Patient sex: M
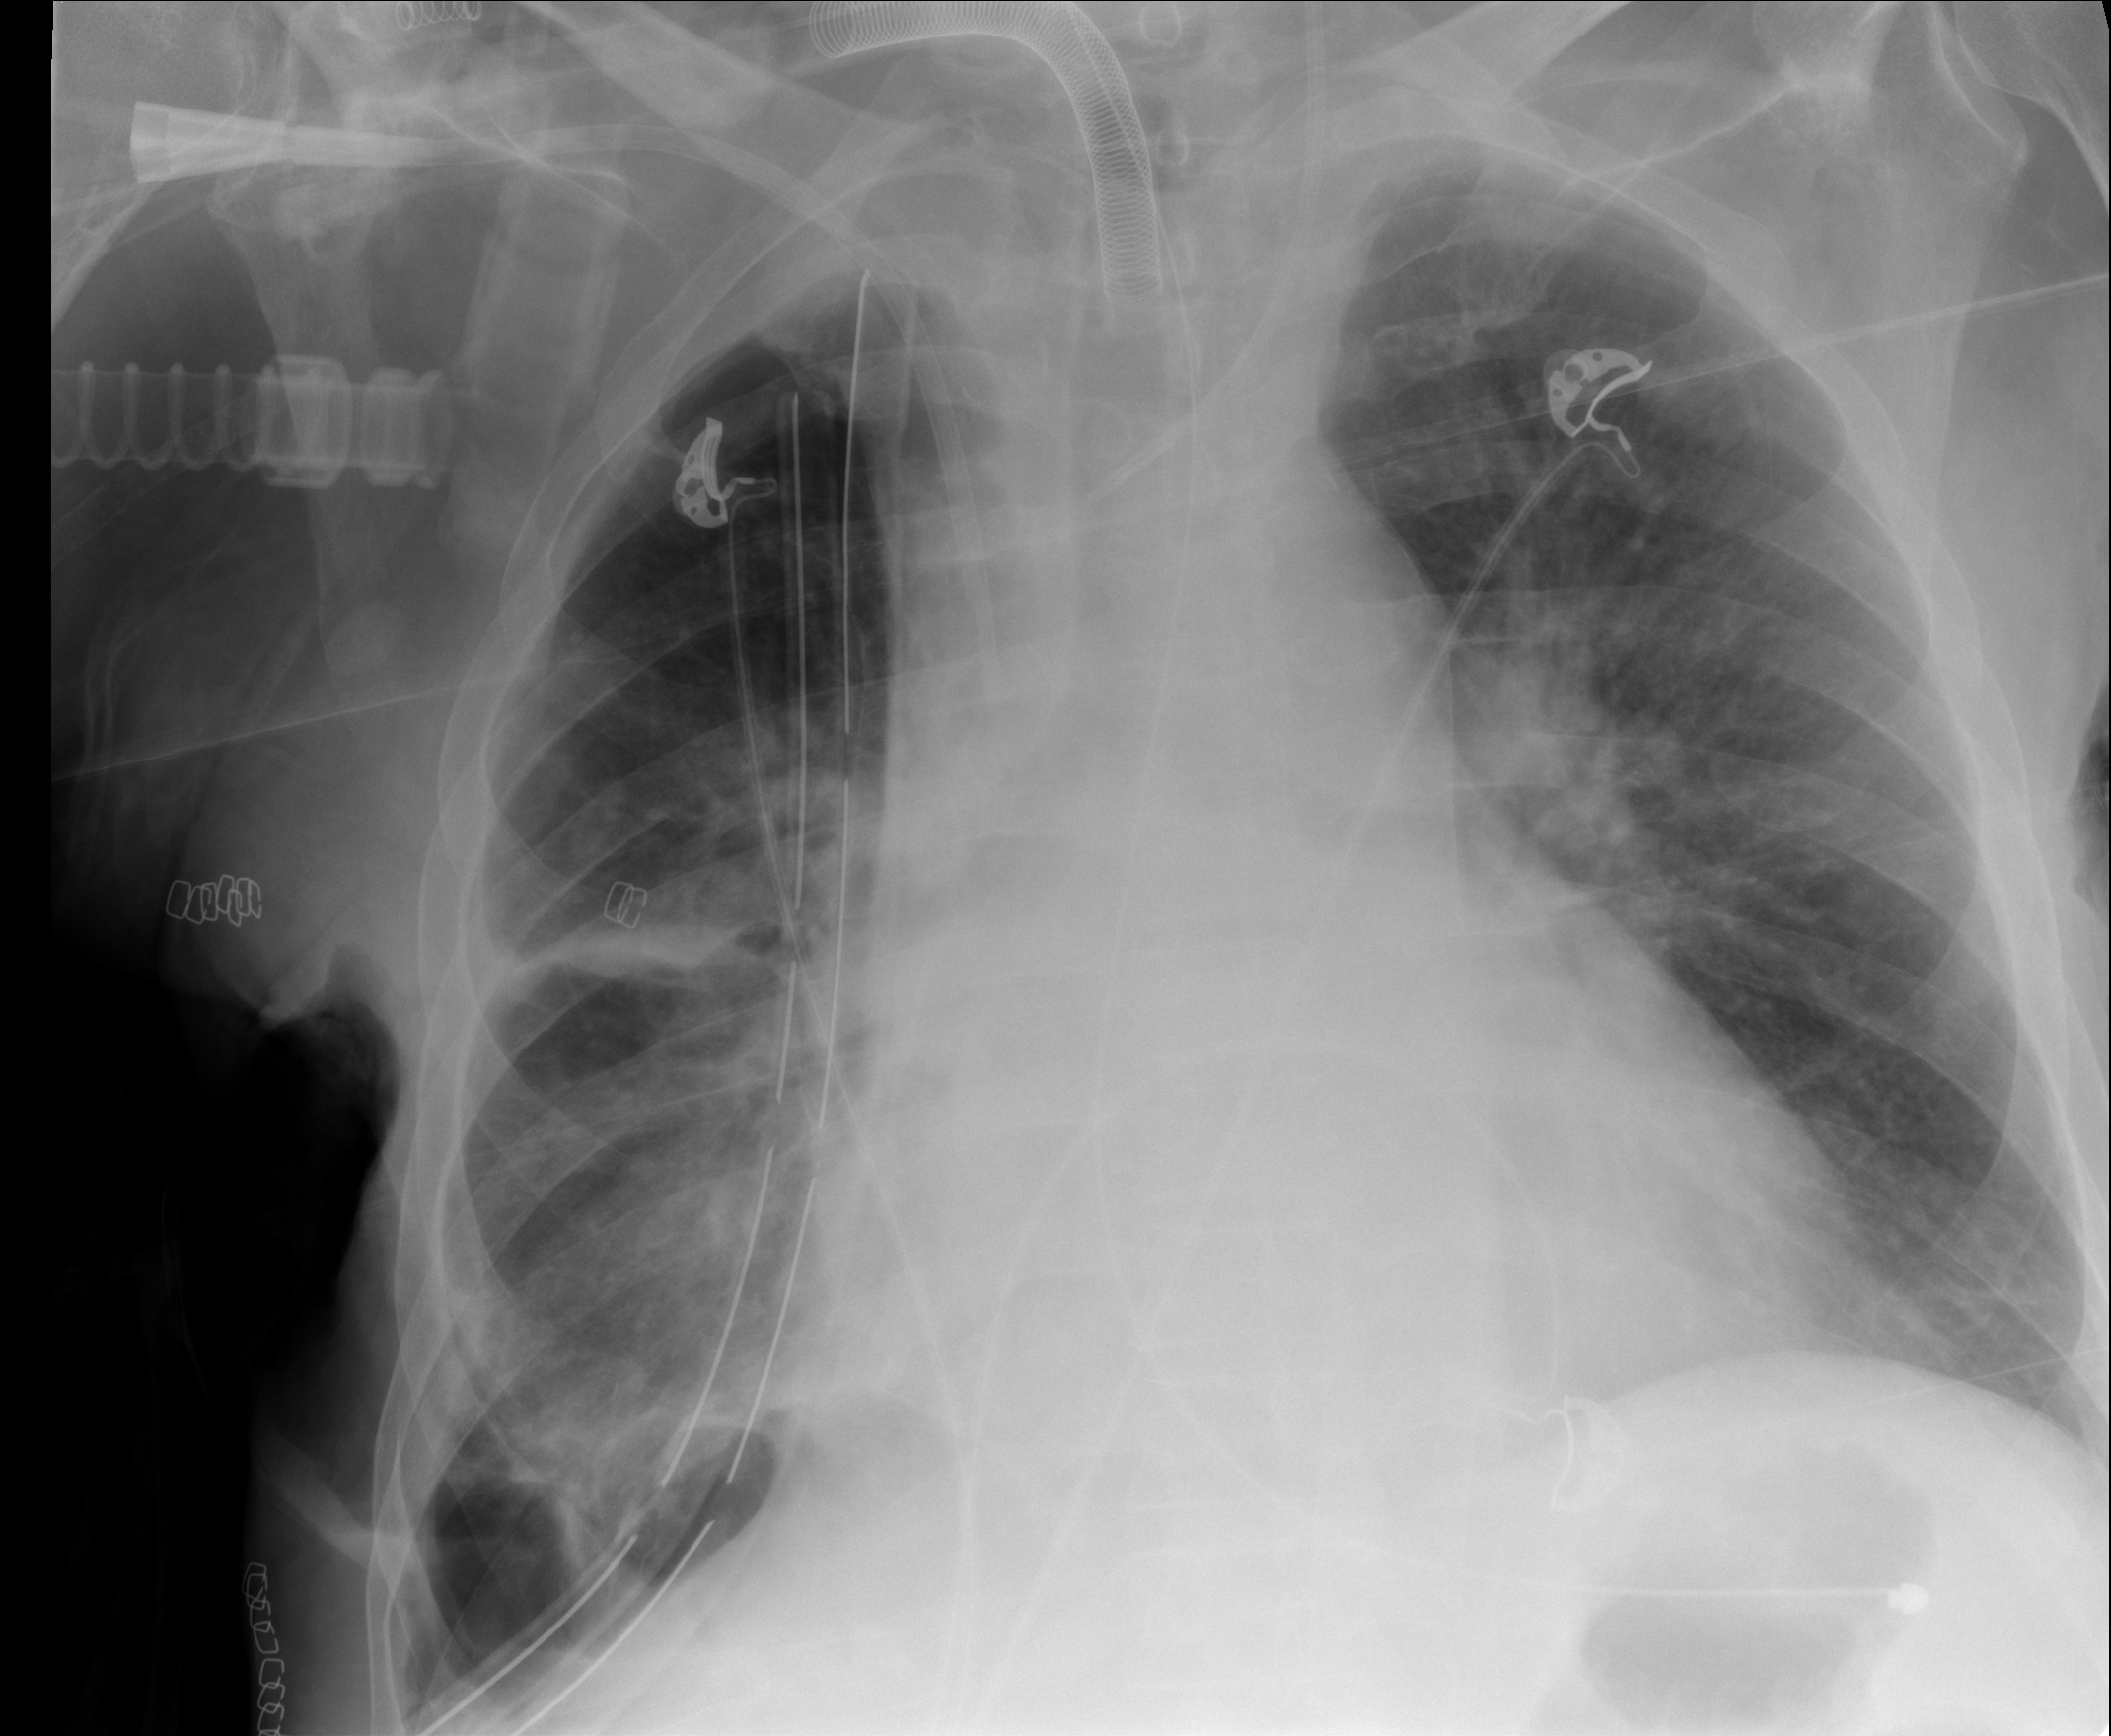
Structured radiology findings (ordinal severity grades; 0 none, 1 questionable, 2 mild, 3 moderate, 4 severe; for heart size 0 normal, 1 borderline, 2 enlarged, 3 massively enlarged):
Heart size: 2
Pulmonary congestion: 2
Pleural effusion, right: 0
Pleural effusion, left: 1
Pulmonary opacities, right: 3
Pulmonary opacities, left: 2
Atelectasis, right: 3
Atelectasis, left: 2